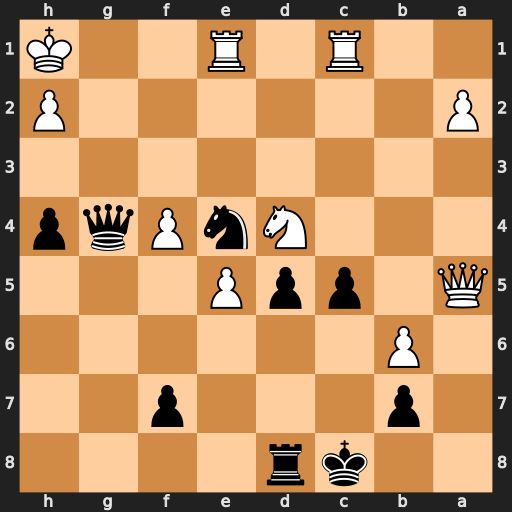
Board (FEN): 2kr4/1p3p2/1P6/Q1ppP3/3NnPqp/8/P6P/2R1R2K
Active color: b
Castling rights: -
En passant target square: -
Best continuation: Nf2#